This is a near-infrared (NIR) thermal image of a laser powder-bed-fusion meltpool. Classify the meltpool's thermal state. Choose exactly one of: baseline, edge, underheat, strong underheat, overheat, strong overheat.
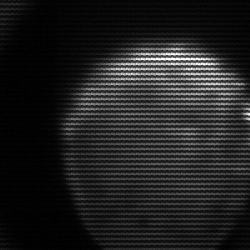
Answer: edge